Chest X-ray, PA view. Patient: 42 years old, sex F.
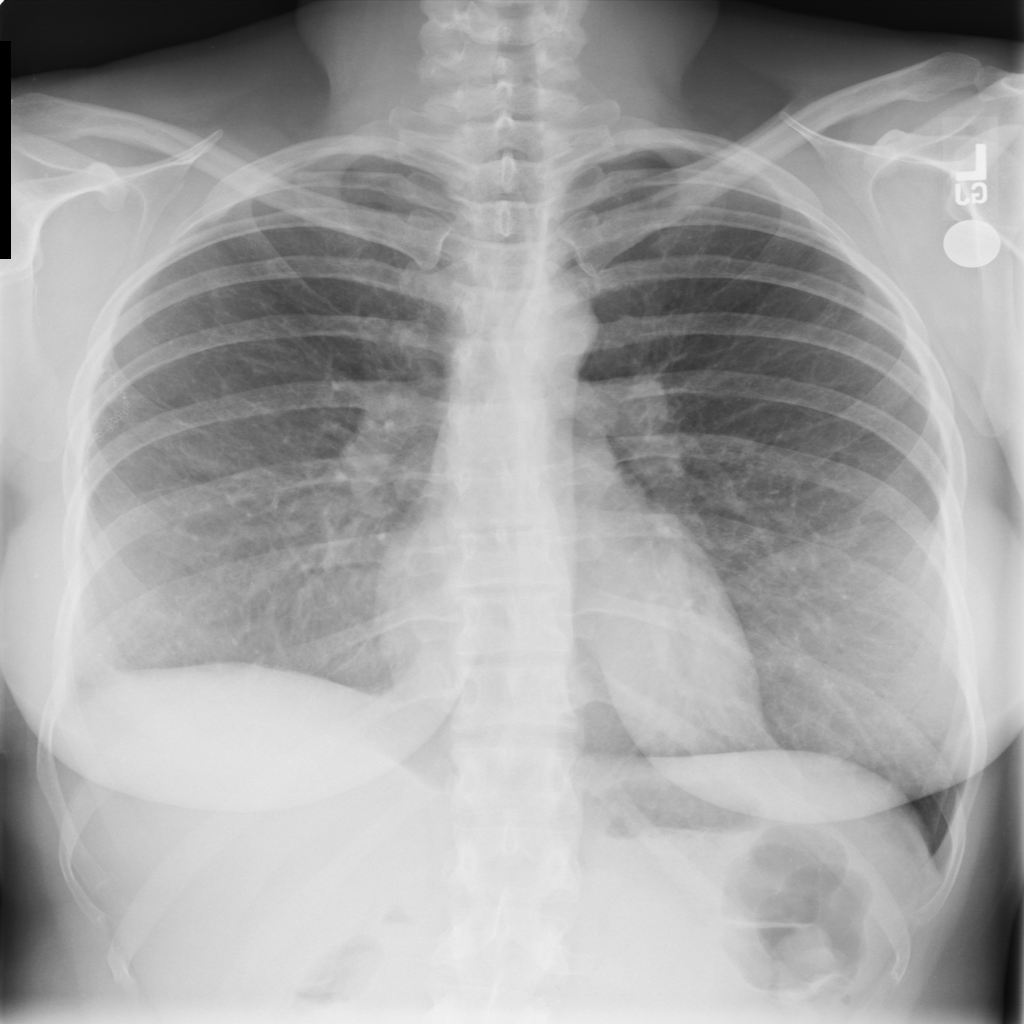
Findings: No Finding